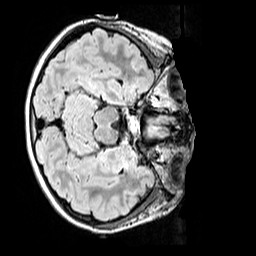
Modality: FLAIR
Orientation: axial
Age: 11
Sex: female
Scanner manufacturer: siemens
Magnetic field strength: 3 T
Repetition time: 5 s
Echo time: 0.388 s